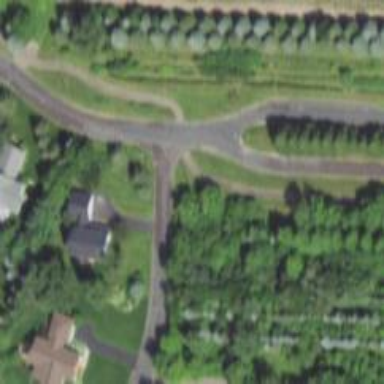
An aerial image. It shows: Unmarked asphalt crossing on cycleway road.